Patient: sex M, age 81
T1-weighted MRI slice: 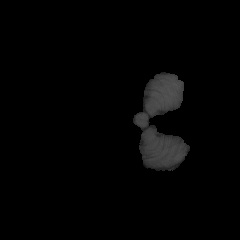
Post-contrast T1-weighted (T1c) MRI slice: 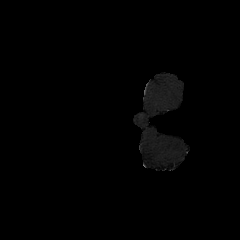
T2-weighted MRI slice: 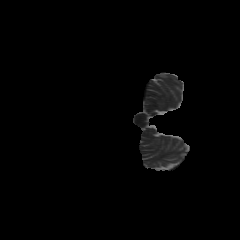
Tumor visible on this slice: no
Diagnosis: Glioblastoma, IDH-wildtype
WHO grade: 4